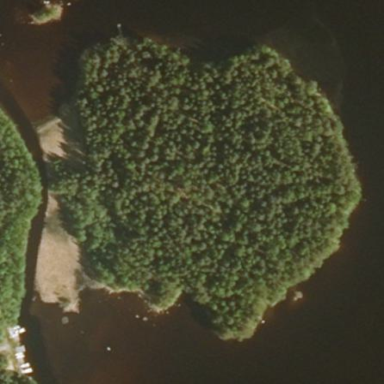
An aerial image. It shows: Image showing island.